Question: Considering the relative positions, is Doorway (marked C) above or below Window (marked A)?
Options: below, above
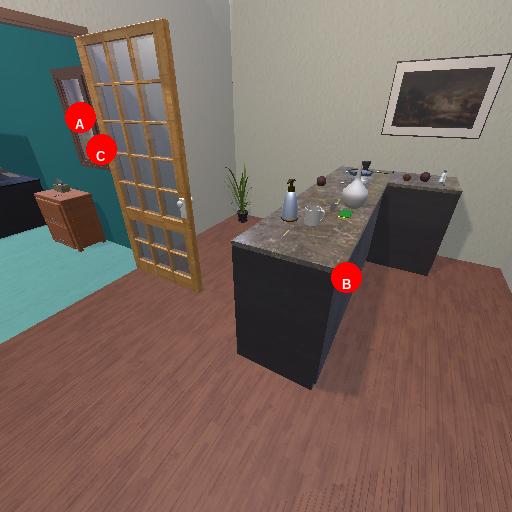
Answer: below